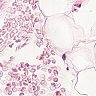
Metastatic tissue present: no